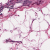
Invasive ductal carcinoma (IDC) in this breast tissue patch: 0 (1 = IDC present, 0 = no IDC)